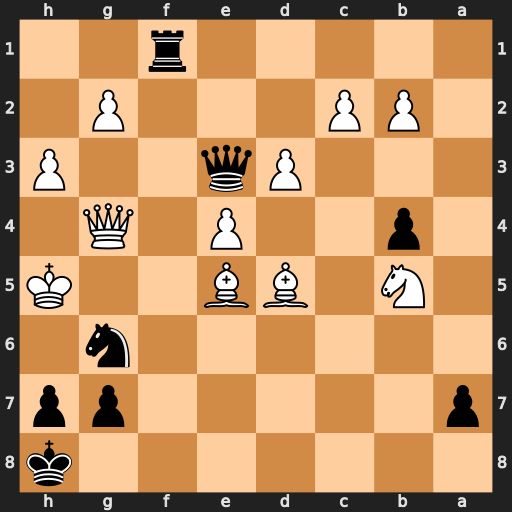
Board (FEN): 7k/p5pp/6n1/1N1BB2K/1p2P1Q1/3Pq2P/1PP3P1/5r2
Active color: b
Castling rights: -
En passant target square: -
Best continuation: Qh6#